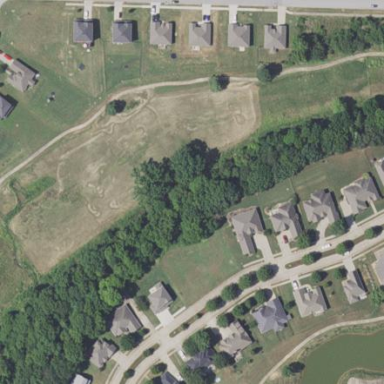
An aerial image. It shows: Out-of-bounds area on golf course covered with grass.